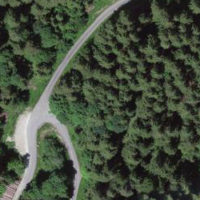
EUNIS habitat code: 43
Species observed at this site:
Milvus migrans